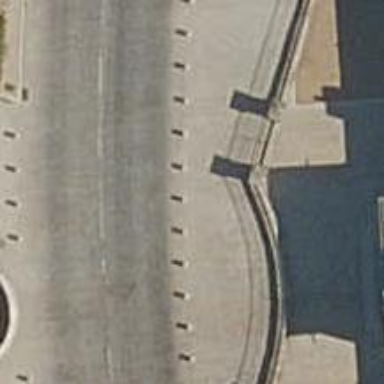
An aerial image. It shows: Pedestrian road.